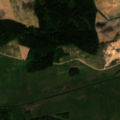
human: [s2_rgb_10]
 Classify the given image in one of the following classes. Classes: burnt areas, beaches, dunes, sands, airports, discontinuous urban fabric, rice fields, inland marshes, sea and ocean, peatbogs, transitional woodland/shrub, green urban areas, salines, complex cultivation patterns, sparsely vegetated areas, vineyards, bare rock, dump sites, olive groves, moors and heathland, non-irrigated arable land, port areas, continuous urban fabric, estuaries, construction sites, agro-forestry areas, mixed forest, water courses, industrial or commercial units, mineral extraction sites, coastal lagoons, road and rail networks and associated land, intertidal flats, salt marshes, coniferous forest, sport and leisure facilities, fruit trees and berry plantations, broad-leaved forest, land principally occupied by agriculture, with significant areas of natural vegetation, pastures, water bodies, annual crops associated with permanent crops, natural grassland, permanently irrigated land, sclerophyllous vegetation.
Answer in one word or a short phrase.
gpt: non-irrigated arable land, pastures, coniferous forest, mixed forest, transitional woodland/shrub